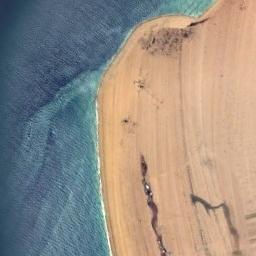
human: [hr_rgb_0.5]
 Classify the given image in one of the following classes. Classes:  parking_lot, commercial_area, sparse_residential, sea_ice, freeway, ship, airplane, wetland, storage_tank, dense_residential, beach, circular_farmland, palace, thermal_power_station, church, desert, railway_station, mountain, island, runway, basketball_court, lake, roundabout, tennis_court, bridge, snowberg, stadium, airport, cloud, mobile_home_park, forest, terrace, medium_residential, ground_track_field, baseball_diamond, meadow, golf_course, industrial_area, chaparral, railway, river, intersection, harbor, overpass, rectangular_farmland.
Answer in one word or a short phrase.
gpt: beach